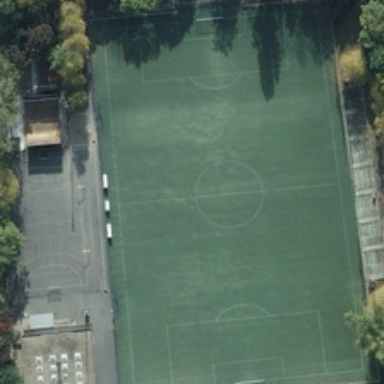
The footballground surrounded by trees is next to two basketball playgrounds .